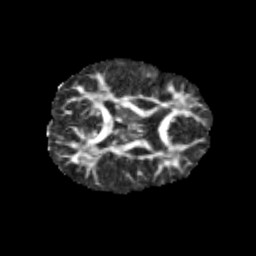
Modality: FA
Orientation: axial
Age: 9
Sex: male
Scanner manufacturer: siemens
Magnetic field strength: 3 T
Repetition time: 3.8 s
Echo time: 0.07 s